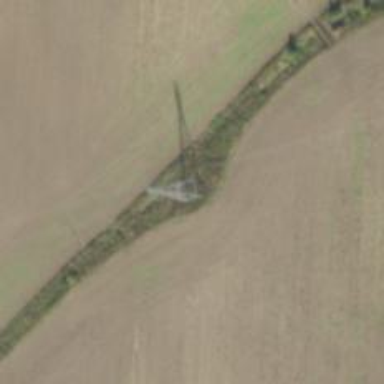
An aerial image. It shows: Lattice structure tower used for power distribution.